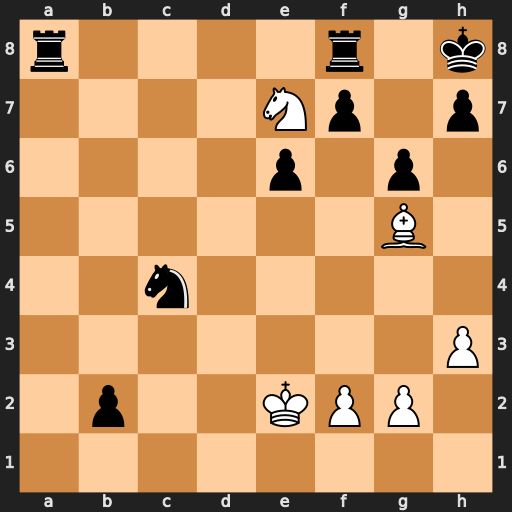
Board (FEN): r4r1k/4Np1p/4p1p1/6B1/2n5/7P/1p2KPP1/8
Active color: w
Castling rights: -
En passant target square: -
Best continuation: Bf6#